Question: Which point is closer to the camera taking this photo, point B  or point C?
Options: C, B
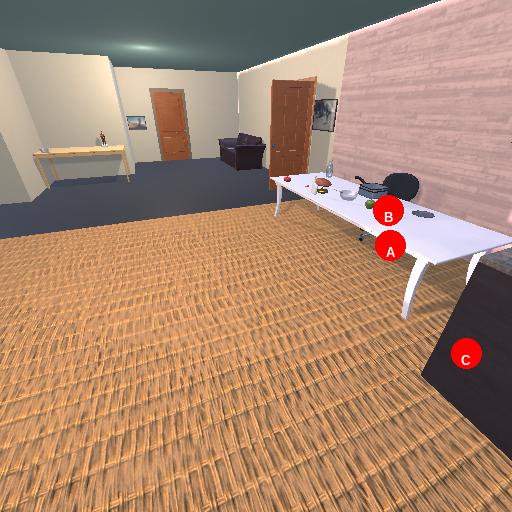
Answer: C